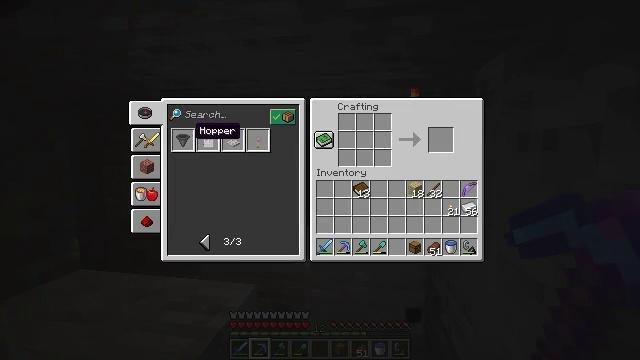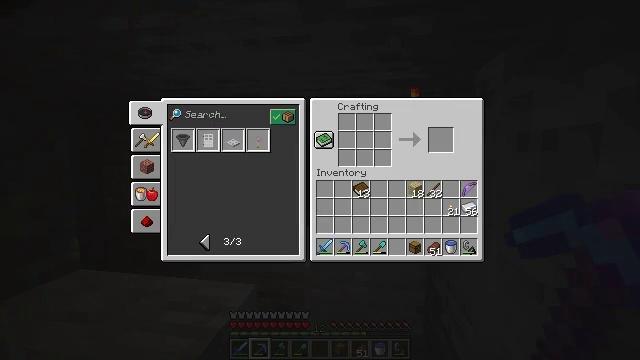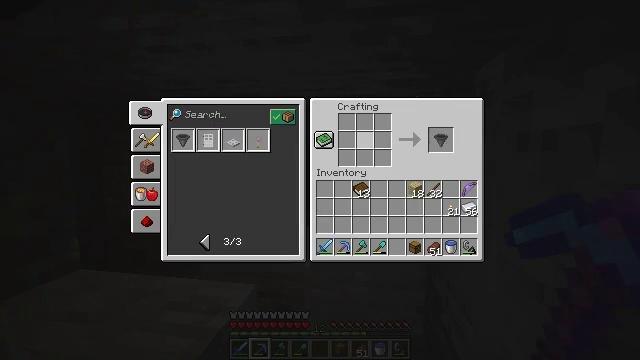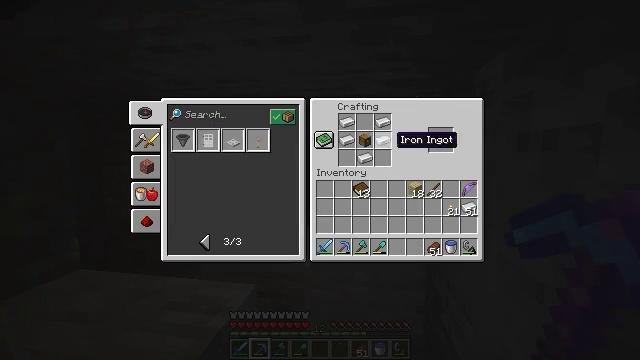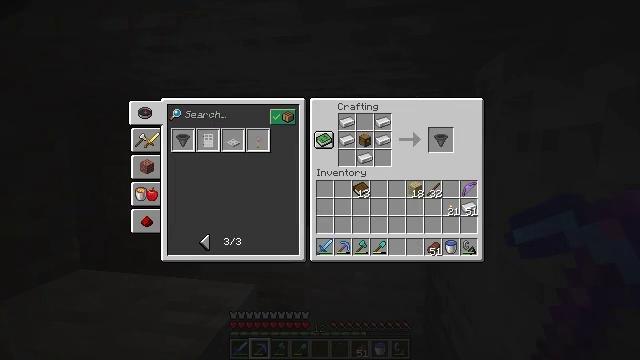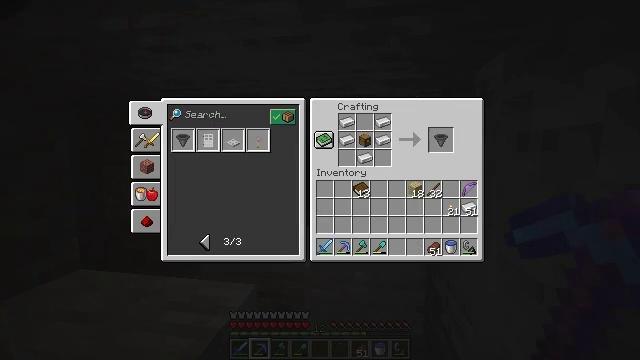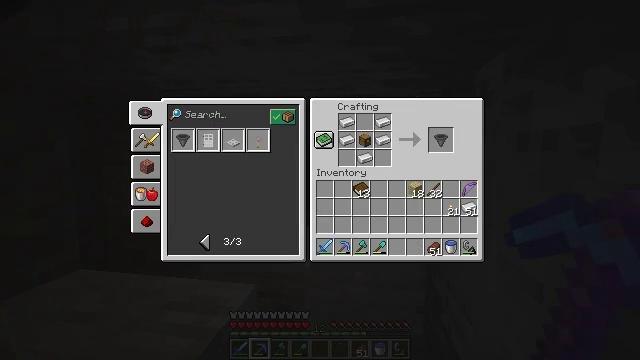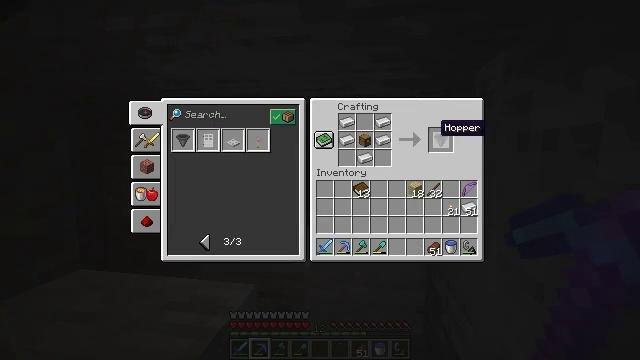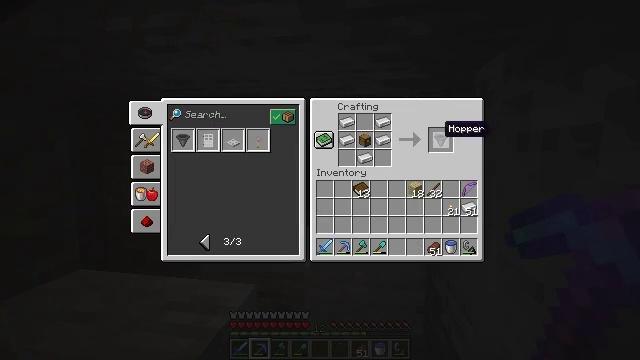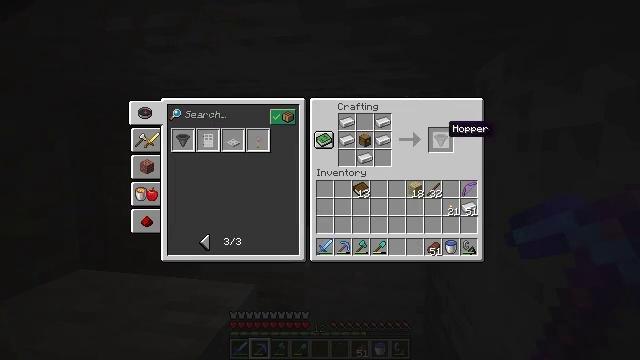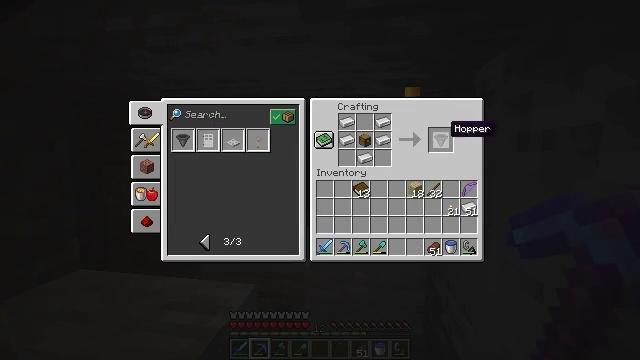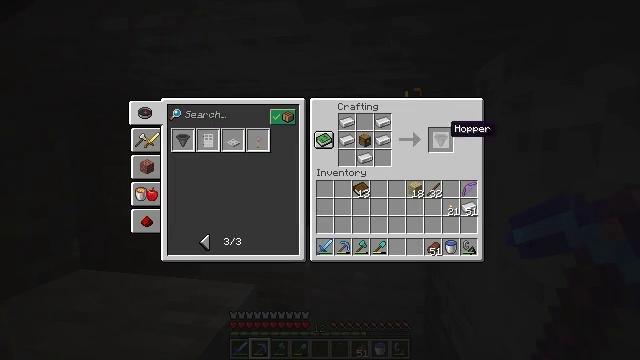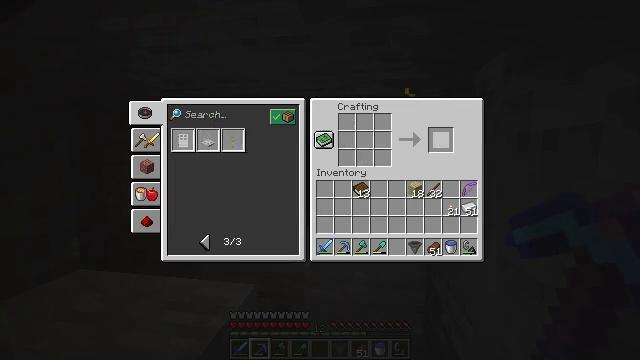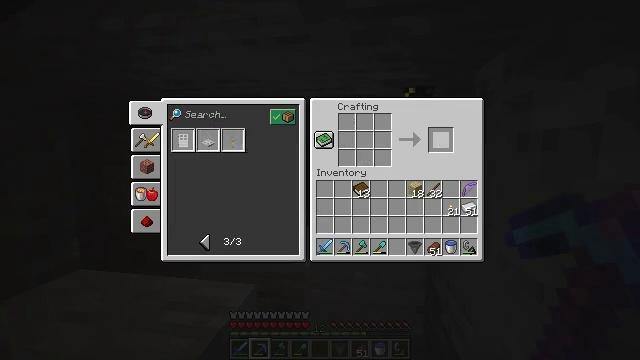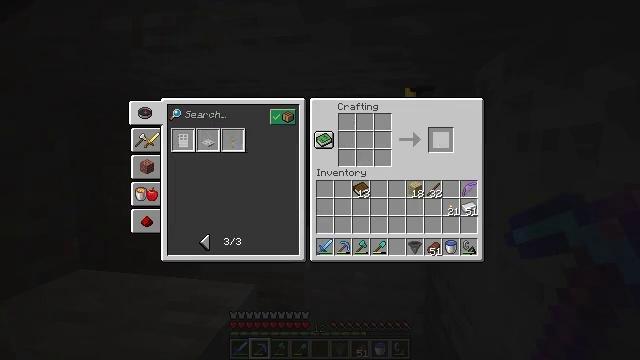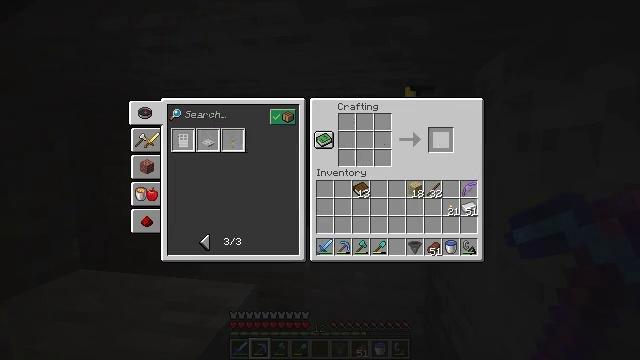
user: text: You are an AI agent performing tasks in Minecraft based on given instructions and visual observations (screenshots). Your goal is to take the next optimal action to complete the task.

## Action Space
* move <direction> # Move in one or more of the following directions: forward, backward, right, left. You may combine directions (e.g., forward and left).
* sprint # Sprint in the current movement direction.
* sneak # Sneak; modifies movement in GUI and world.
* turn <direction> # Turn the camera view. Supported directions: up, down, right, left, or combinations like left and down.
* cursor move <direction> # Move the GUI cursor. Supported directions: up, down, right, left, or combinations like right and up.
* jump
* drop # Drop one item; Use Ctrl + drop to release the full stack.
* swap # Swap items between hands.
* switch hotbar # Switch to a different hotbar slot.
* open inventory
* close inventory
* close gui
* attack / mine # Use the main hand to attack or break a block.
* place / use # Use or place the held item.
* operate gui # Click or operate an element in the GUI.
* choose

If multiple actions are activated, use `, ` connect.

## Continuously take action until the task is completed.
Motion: motion action
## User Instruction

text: Create a hopper by using iron and a chest.
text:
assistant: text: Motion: turn right
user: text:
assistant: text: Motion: turn right
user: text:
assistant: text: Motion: turn right
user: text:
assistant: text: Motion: turn right
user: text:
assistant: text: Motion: turn right
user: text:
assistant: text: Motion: no_op
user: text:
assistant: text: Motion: turn right
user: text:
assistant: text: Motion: no_op
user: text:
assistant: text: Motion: no_op
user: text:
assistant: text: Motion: sneak
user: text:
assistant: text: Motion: sneak
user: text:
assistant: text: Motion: sneak, attack / mine
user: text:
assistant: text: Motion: sneak, attack / mine
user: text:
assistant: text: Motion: sneak, attack / mine
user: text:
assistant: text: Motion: sneak
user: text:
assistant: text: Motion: sneak
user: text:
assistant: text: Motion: no_op